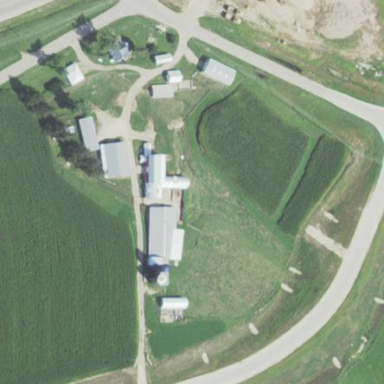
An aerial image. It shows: Farmyard area.